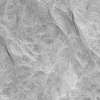
Atmospheric dust classification: not_dusty